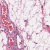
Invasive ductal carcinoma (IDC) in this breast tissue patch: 0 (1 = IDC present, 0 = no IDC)